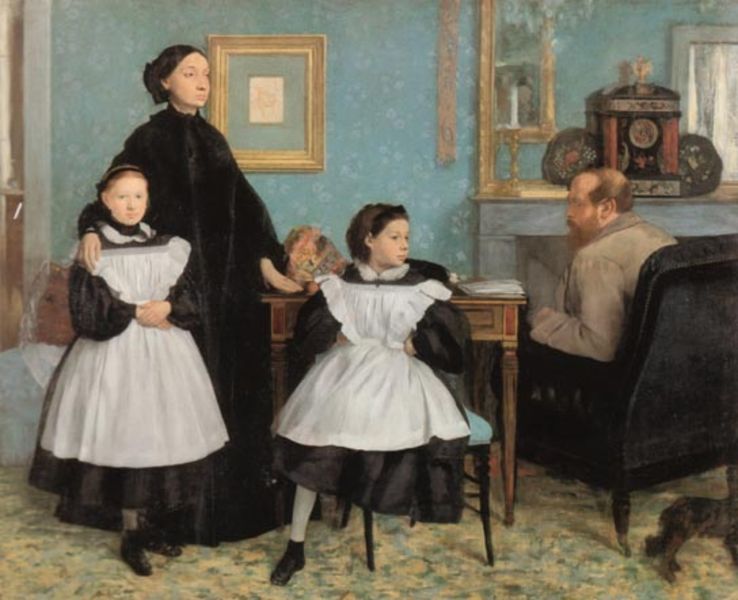
Titel: Portrait de famille, Die Familie Bellelli
Künstler: Edgar Degas
Standort: Paris
Institution: Musée d'Orsay
Schlagwörter: blau, fuß, gemälde, hand, mann, schatten, schurz, weiß, grün, menschen, mädchen, sitzen, ausschnitt, blumen, degas, fenster, frau, frisur, frisuren, haar, kleid, kleider, mund, nase, profil, raum, rücken, schwarz, stuhl, tisch, tische, tür, türkis, zimmer, blick, haus, hund, rot, tier, malerei, muster, schleife, teppich, bart, wand, arme, augen, blicke, diener, halten, kleidung, kragen, rahmen, stehen, trauer, vollbart, bild, bildnis, goldrahmen, hände, innenraum, möbel, portrait, porträt, spiegel, vorhang, öl, boden, auge, gold, haare, interieur, mantel, realismus, sessel, sitzend, stehend, familie, familienporträt, kind, mutter, tochter, vater, borte, genre, kamin, kinder, ofen, stilleben, beine, hellblau, schwanz, hündchen, schürze, füße, bilderrahmen, bücher, papier, schreibtisch, wohnzimmer, kaminsims, zwei, schuhe, russland, schürzen, haarband, steif, tapete, witwe, wohnung, ernst, streng, glatze, kerze, maler, uhr, teppichboden, leuchter, lüster, stube, strumpf, wände, umarmen, fussboden, katze, strümpfe, buch, durchblick, lehnstuhl, schriftsteller, kinderfrau, schuh, kleidchen, sims, kerzenständer, standuhr, kerzenhalter, kerzenleuchter, öffnung, bürgerlich, sekretär, tur, empire, zwei mädchen, töchter, wanduhr, russisch, zuhause, angeschnitten, hausmädchen, urh, gleich, mustertapete, zimmeer, identisch, frau mann, radio, rahmne, amputation, auerformat, biloder, kramin, wandurh, schwarz blau, wandhur, familie russisch